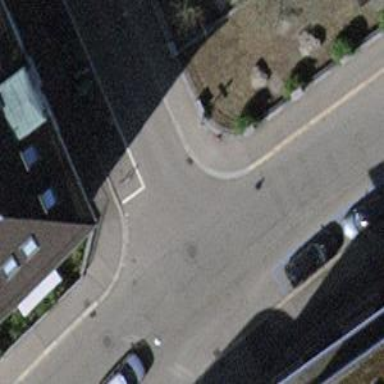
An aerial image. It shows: Asphalt sidewalk.